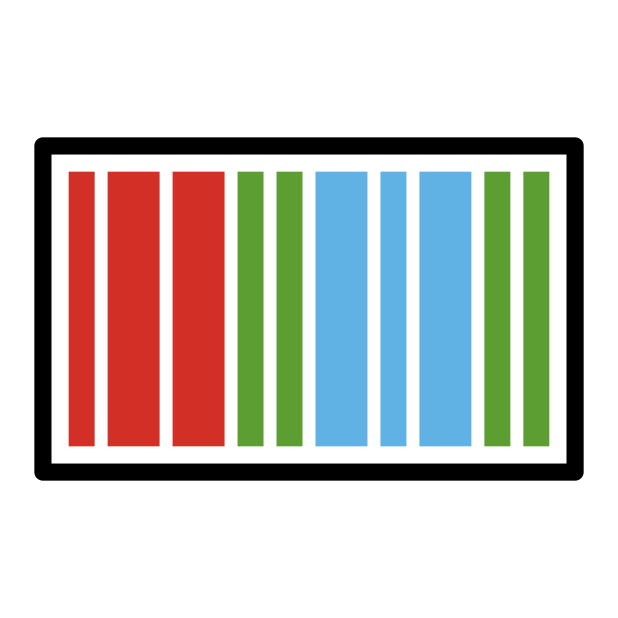
wikidata